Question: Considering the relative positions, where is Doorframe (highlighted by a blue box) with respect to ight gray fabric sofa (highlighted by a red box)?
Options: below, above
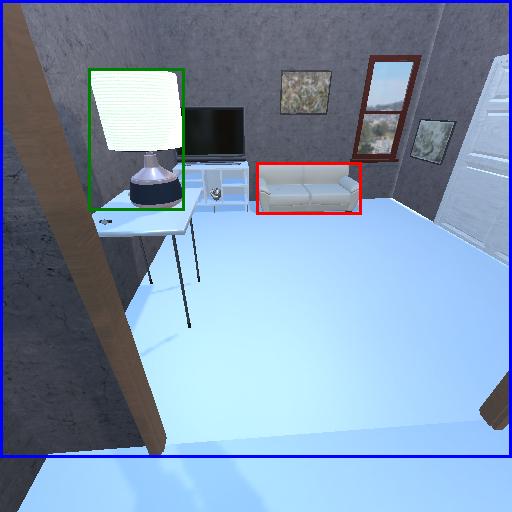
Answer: below